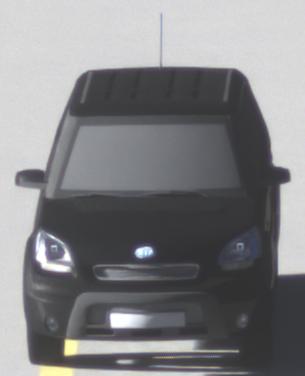
Make: KIA
Model: Soul 1.6
Detailed model: Soul (AM)
Model produced from: 2009/02
Model produced until: 2009/11
Doors: 5
Color: black
Road condition: wet road
Daytime: morning or afternoon
Contrast: medium contrast